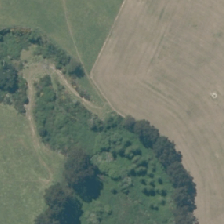
Land cover: shortrotation_cropland